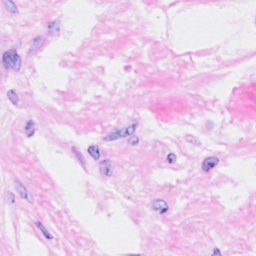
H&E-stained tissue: Breast